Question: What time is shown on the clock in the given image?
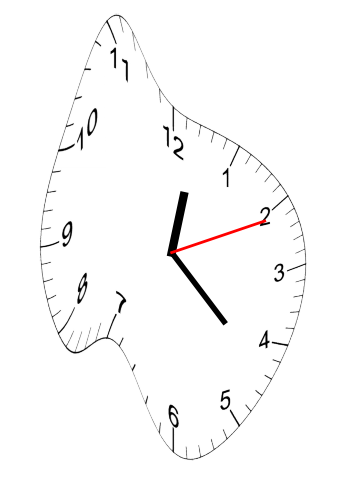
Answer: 12:22:11